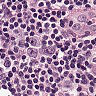
Metastatic tissue present: no